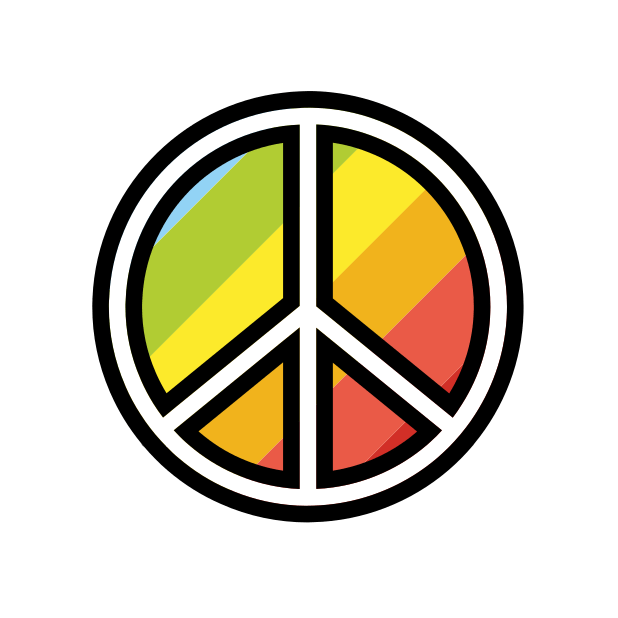
Emoji: ☮
Name: peace symbol
Unicode: 0x262e